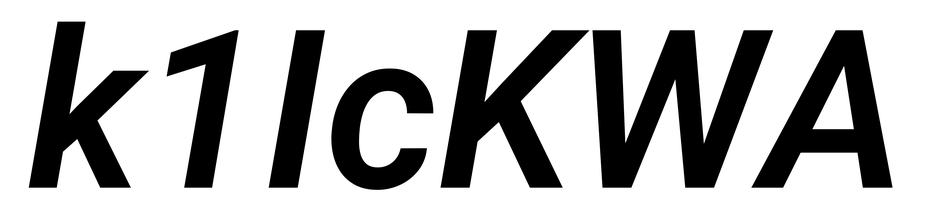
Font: Roboto-Italic_SemiBold_Italic